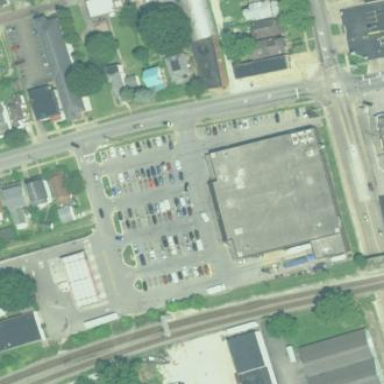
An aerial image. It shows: Flat roofed retail building that is supermarket.